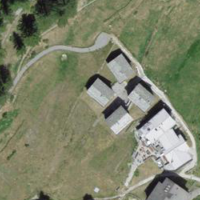
EUNIS habitat code: 43
Species observed at this site:
Phoenicurus phoenicurus
Accipiter nisus